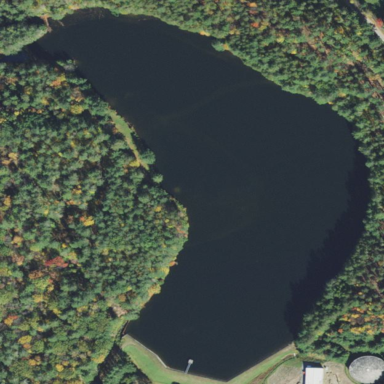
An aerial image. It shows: Reservoir of natural water.